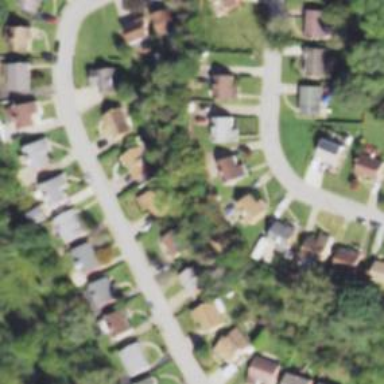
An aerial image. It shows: Driveway.